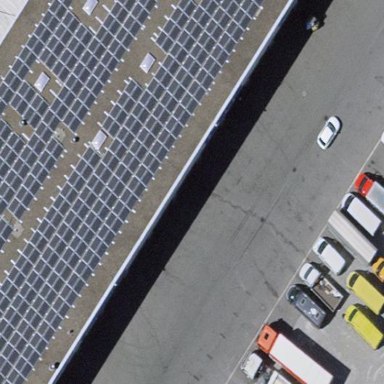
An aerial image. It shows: Solar power generator.